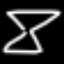
Label: hourglass